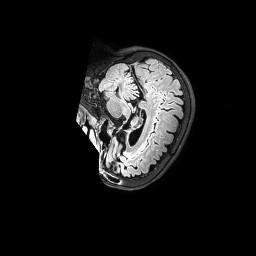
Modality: FLAIR
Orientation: sagittal
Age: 64
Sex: female
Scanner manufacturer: philips
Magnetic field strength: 3 T
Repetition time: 4.8 s
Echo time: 0.2753 s